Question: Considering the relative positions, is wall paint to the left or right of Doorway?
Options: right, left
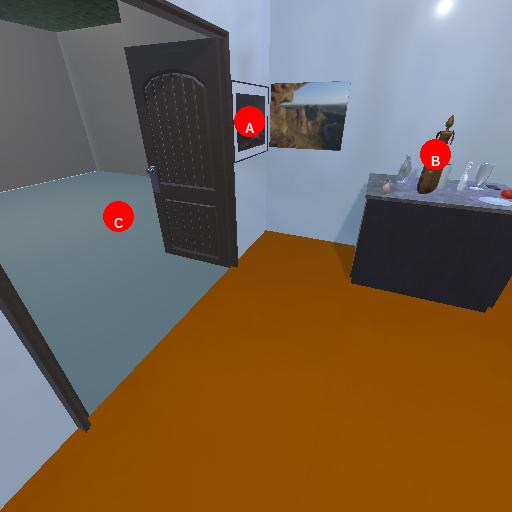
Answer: right